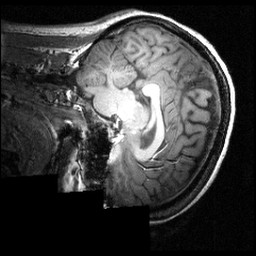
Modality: T1w
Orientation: sagittal
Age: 25
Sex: female
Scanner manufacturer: siemens
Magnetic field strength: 3.951 T
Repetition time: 1.5 s
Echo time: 0.00335 s